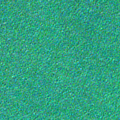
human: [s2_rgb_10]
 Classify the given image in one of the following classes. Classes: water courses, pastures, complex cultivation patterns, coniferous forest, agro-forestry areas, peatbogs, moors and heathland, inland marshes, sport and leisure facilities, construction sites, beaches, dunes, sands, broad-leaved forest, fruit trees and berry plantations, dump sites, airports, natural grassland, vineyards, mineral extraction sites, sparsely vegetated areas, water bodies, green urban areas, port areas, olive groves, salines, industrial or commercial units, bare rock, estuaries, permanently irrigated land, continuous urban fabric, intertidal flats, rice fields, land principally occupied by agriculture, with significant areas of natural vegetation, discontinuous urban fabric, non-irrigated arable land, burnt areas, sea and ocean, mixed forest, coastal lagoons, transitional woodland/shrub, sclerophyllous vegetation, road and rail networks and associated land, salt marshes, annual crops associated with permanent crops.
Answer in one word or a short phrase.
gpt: sea and ocean